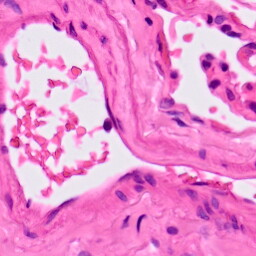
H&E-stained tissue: Lung